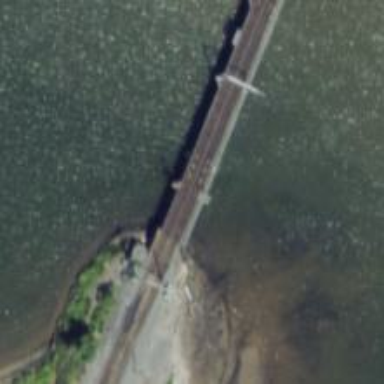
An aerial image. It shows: Bridge for rail transportation with beam structure. The railway on the bridge is electrified with contact line.